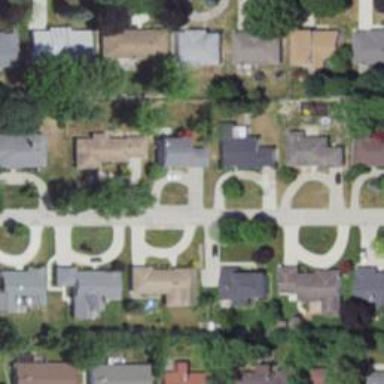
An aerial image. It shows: Residential road.